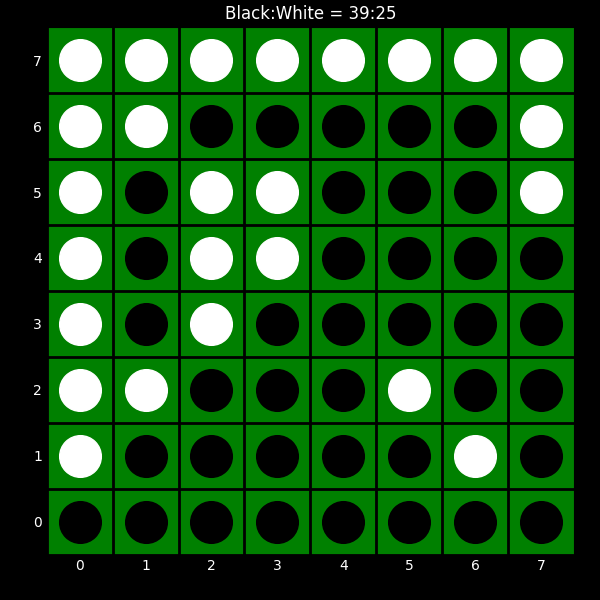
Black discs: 39
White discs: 25